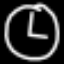
Label: clock